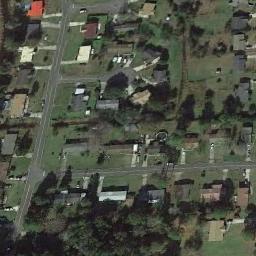
Label: residential